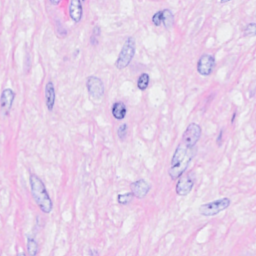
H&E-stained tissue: Breast